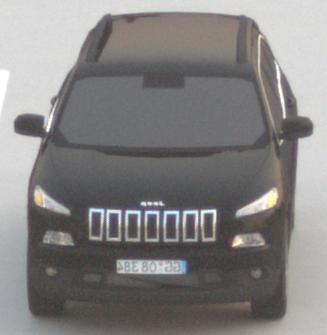
Make: Jeep
Model: Cherokee 3.2 V6 Pentastar
Detailed model: Cherokee (KL)
Model produced from: 2014/07
Model produced until: 2015/07
Doors: 5
Color: black
Road condition: dry road
Daytime: dawn
Contrast: low contrast